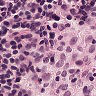
Metastatic tissue present: no